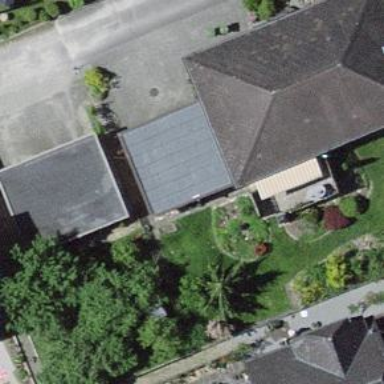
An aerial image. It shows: Garage building.